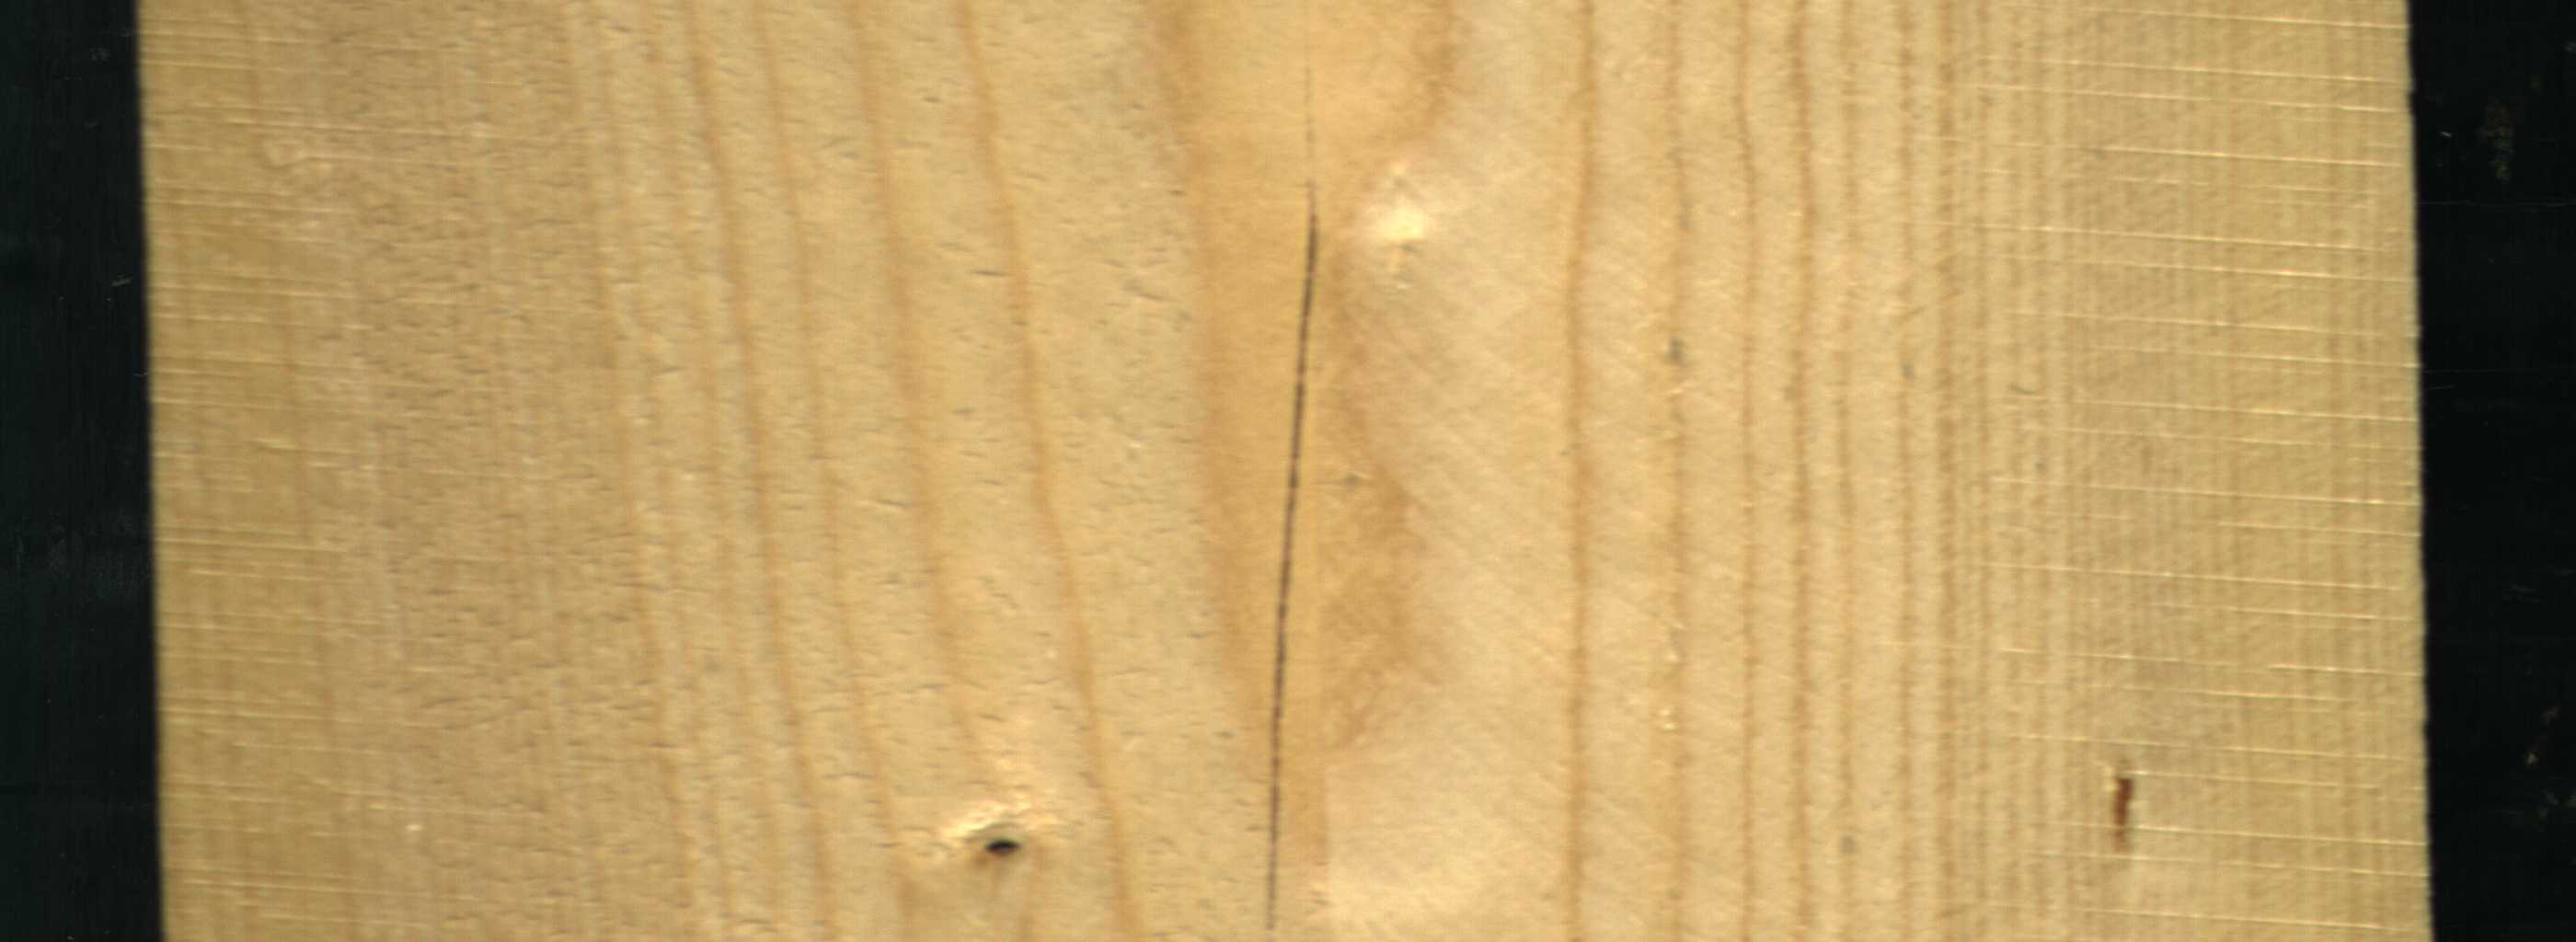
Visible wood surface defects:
resin
Crack
Dead_Knot